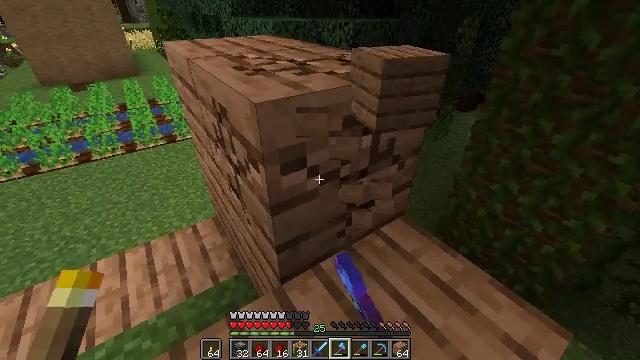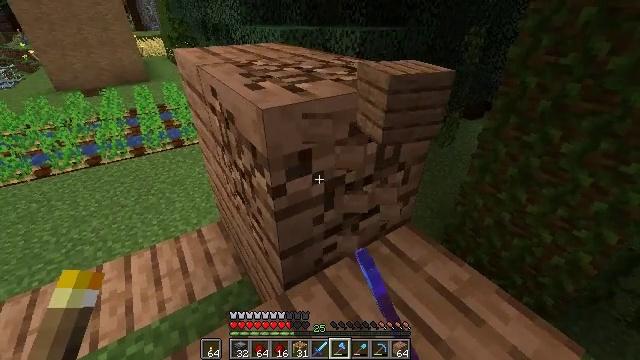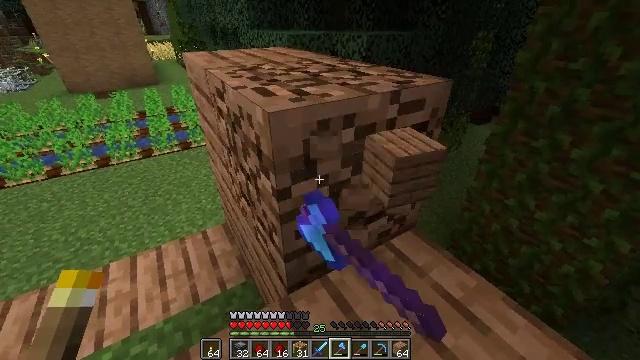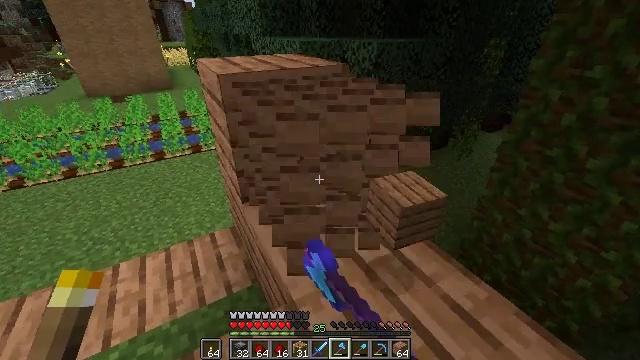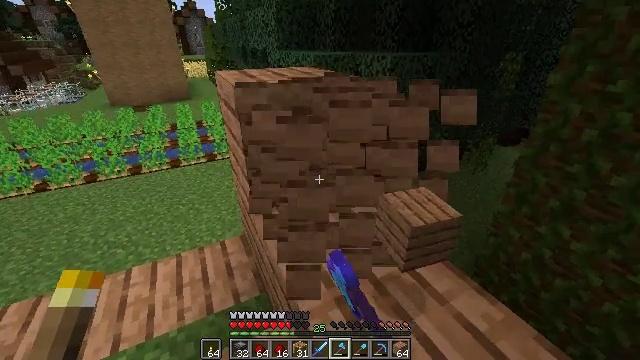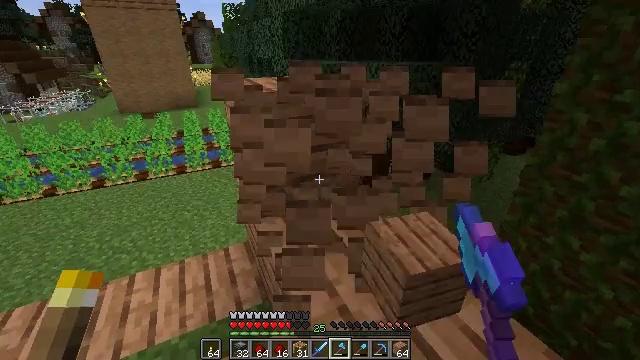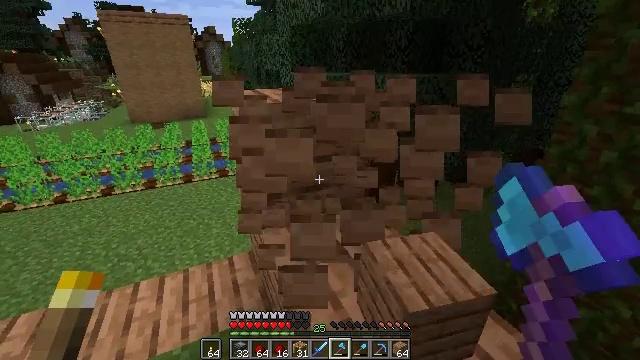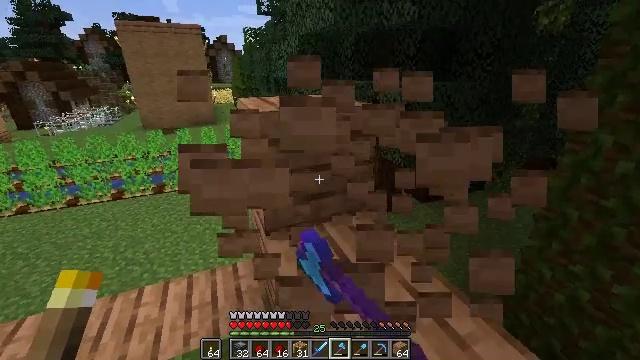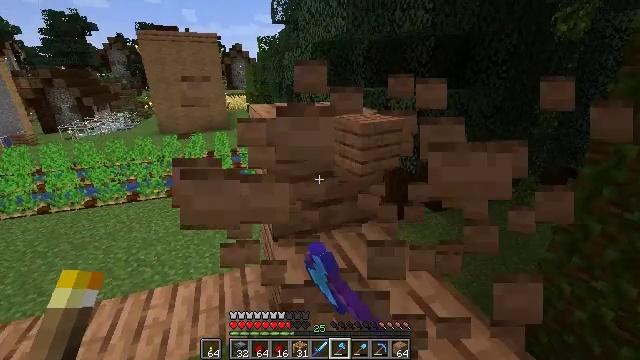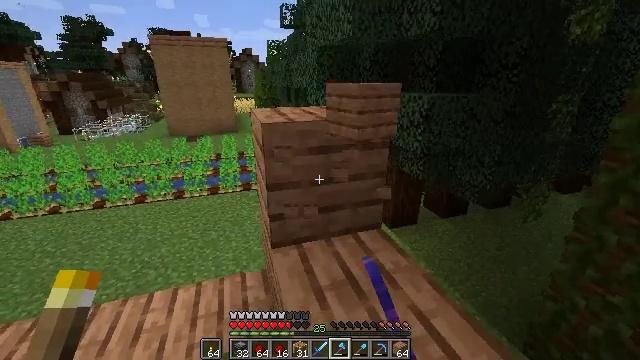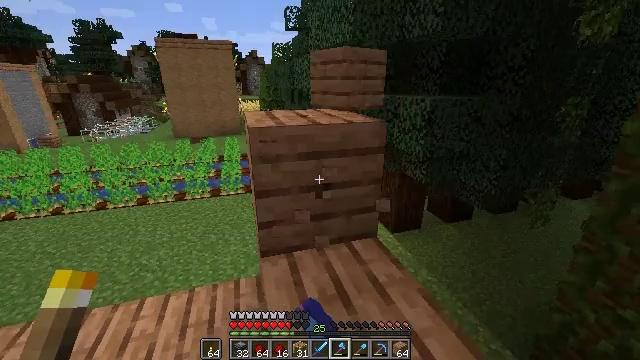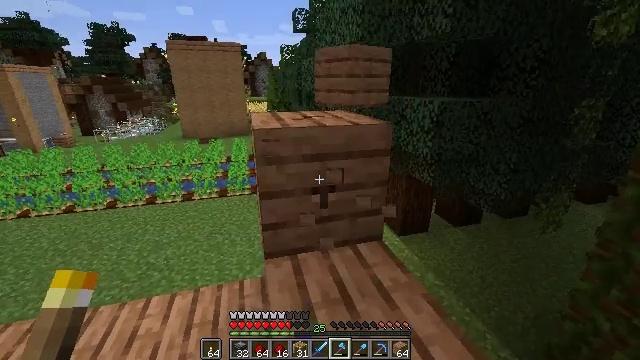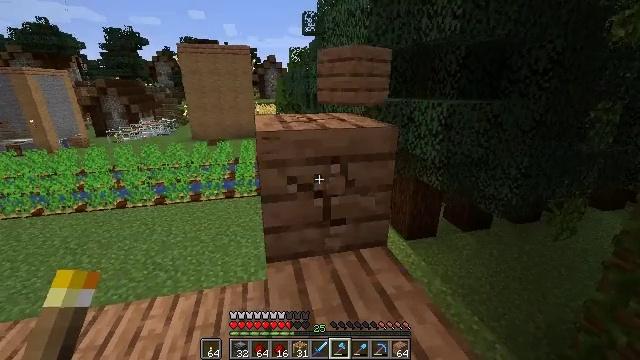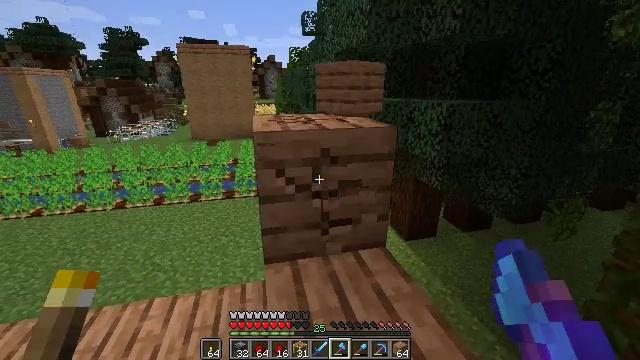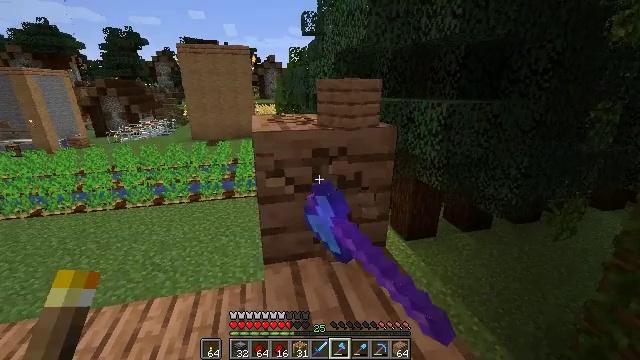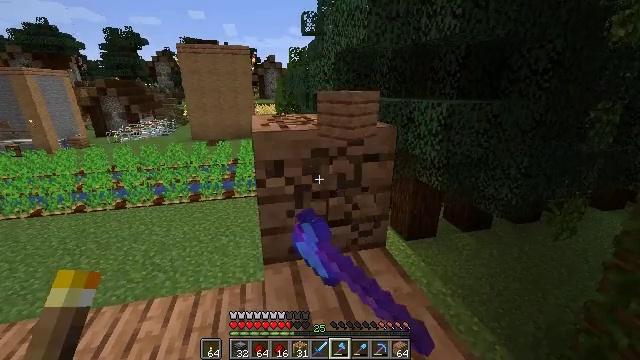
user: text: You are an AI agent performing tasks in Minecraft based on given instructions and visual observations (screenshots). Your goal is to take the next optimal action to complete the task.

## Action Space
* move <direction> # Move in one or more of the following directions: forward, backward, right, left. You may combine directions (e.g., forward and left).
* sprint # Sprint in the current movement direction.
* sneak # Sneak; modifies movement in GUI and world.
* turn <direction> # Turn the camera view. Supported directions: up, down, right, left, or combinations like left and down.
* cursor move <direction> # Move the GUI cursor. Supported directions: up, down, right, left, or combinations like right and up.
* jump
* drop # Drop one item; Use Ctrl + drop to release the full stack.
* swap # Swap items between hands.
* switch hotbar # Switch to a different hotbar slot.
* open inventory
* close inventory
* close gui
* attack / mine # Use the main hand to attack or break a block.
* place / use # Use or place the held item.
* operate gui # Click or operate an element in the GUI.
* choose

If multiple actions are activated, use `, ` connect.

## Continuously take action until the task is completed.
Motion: motion action
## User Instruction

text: Break the jungle planks to recycle them.
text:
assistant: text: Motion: sneak, turn left and up, attack / mine
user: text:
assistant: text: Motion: sneak, turn left, attack / mine
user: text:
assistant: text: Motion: sneak, turn left and up, attack / mine
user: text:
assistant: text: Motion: sneak, turn left and up, attack / mine
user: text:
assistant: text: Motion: sneak, turn left and up, attack / mine
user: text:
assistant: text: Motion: sneak, turn left and up, attack / mine
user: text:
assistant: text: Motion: move forward and move right, sneak, turn left and up, attack / mine
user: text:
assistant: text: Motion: move forward and move right, sneak, turn left and up, attack / mine
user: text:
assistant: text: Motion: move forward and move right, sneak, turn left, attack / mine
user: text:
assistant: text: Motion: move forward and move right, sneak, turn left, attack / mine
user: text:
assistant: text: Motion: sneak, turn left, attack / mine
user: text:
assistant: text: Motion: sneak, turn left, attack / mine
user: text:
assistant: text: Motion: sneak, attack / mine
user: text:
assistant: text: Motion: sneak, attack / mine
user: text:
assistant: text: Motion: sneak, attack / mine
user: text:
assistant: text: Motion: sneak, attack / mine
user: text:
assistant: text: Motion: sneak, attack / mine
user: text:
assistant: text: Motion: sneak, attack / mine
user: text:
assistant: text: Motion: sneak, attack / mine
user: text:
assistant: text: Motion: sneak, attack / mine
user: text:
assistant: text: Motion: sneak, attack / mine
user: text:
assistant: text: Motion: sneak, attack / mine
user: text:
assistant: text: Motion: sneak, turn left, attack / mine
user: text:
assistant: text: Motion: sneak, turn left and up
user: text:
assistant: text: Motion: sneak, turn left and up
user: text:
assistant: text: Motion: sneak, turn left and up
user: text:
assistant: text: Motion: sneak, turn right
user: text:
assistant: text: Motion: sneak
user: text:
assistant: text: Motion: sneak
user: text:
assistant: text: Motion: sneak